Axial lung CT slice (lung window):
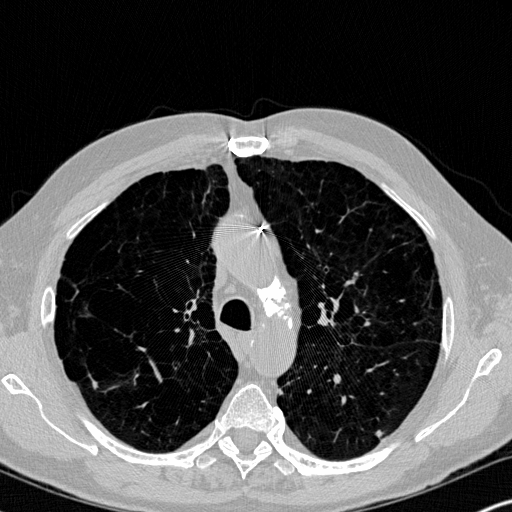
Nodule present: yes
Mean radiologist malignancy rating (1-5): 3